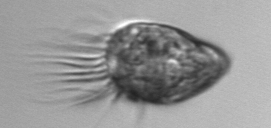
Label: Strombidium_morphotype1